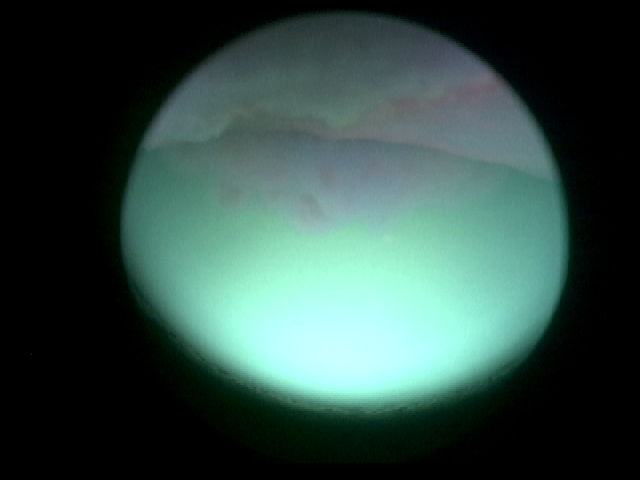
Modality: BLC
Class: Malignant
Subclass: LowGradePapillary
Lesion: L1
Stage: Ta
Morphology: Papillary
Bladder cancer association: Yes